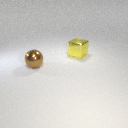
large yellow metal cube behind large brown metal sphere